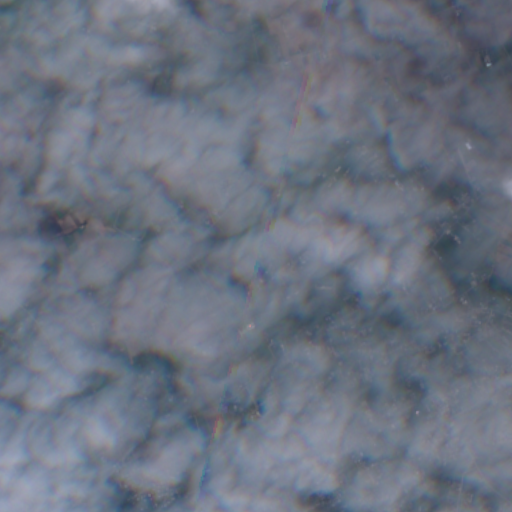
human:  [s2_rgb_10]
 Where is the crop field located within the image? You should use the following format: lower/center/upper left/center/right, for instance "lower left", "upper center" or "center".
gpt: The crop field is located in the upper right of the image.
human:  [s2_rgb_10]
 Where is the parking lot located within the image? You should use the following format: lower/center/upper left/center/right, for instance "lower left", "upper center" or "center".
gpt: The parking lot is located in the lower left of the image.
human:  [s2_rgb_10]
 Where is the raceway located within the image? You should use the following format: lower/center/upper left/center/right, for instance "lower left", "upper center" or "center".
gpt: The raceway is located in the center of the image.
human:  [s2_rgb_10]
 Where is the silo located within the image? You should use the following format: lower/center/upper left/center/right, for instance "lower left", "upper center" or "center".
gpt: The silo is located in the lower right of the image.
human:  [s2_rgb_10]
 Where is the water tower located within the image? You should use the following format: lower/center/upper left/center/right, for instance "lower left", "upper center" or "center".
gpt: The water tower is located in the upper center of the image.
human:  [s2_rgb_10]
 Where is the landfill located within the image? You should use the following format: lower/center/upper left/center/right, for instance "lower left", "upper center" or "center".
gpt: There is no landfill in the image.